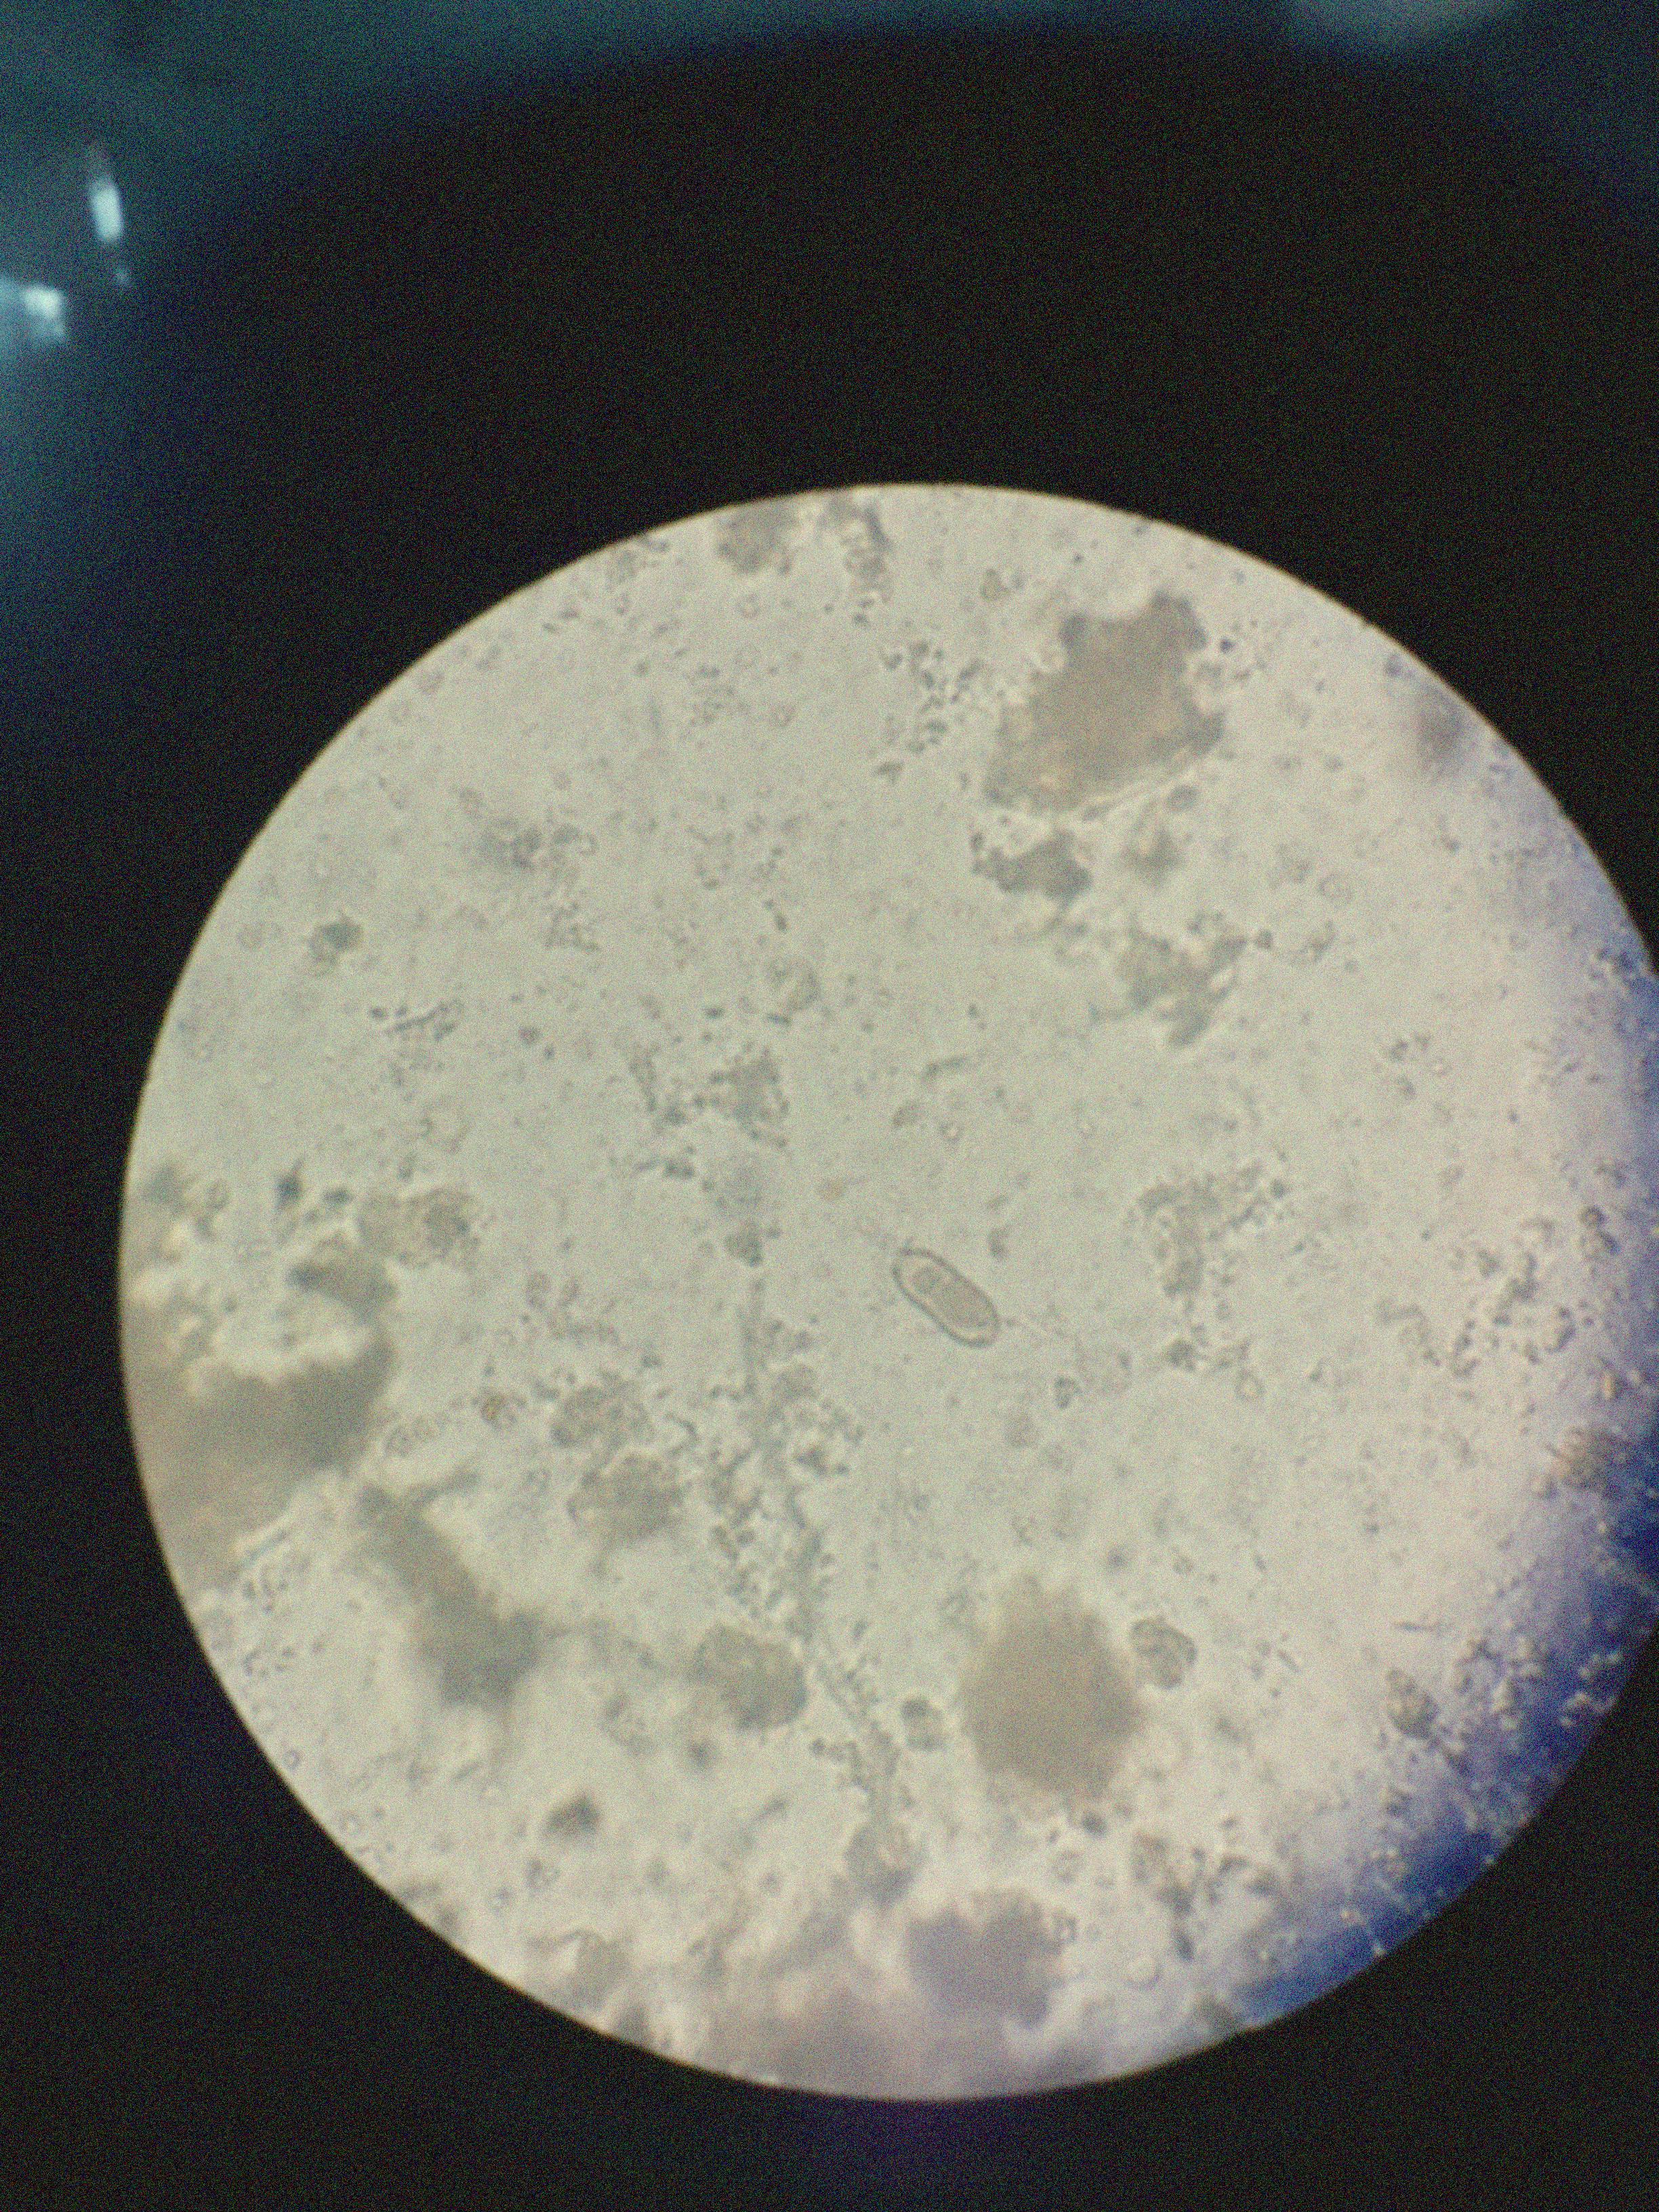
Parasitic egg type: Capillaria philippinensis